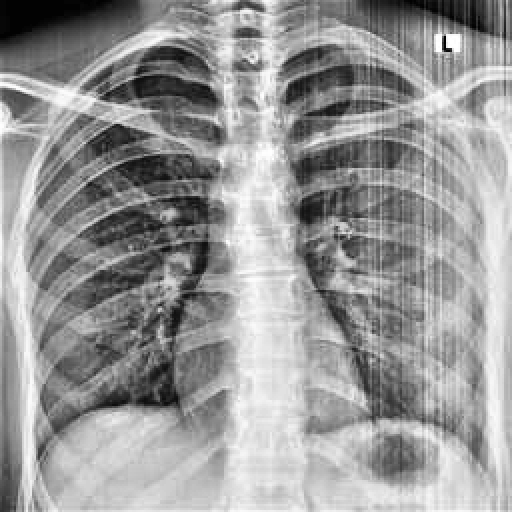
Finding: NORMAL